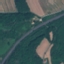
Label: Highway